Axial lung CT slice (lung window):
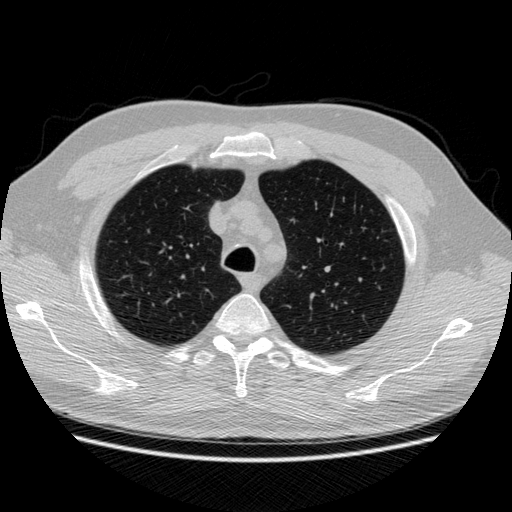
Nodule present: no